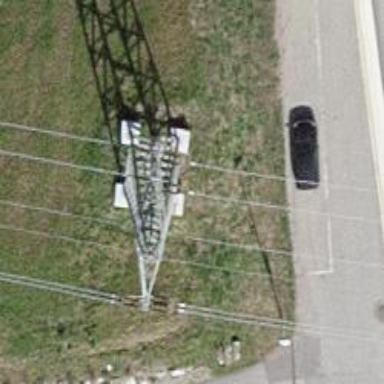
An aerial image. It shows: Lattice structure tower used for power distribution.